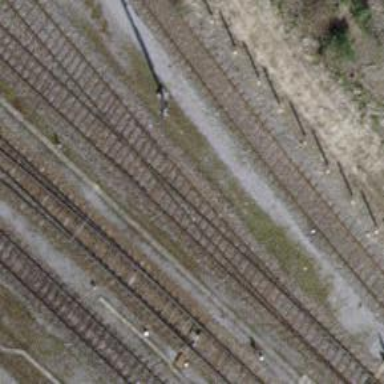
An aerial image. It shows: Single-track railway yard.